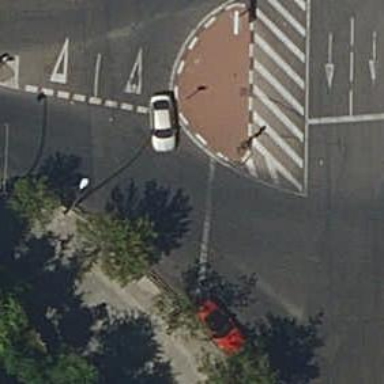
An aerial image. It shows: Road with traffic signals.